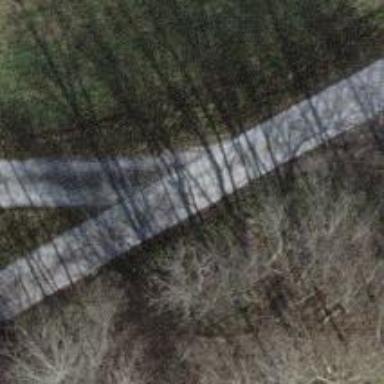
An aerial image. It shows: Unclassified road with grade 2 track type.